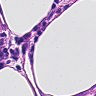
Metastatic tissue present: no